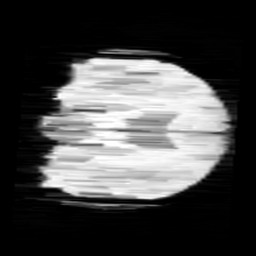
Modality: minIP
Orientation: coronal
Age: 9
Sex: female
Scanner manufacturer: siemens
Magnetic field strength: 3 T
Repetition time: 0.027 s
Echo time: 0.02 s